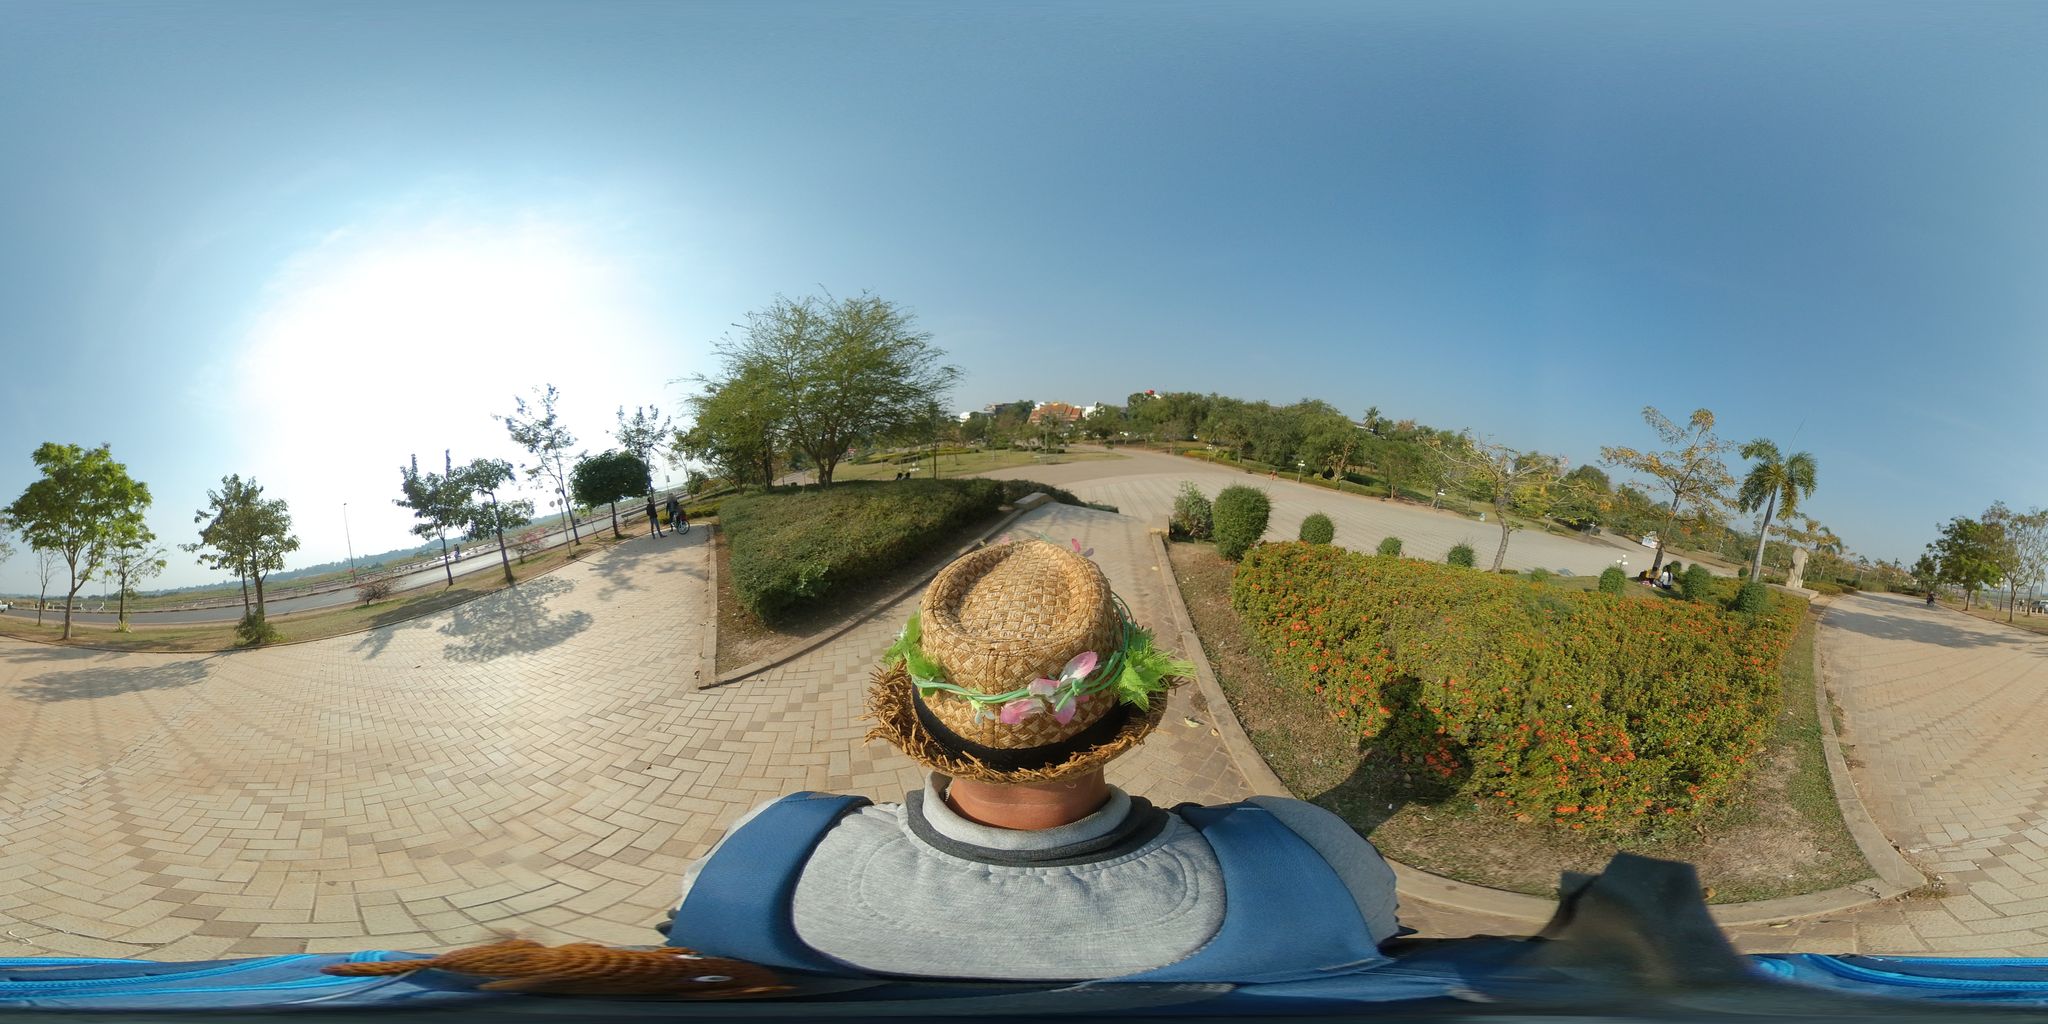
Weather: clear
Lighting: day
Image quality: slightly poor
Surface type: walking surface
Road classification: pedestrian, steps
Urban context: suburban or peri-urban
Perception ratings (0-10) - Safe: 0.92, Lively: 3.18, Beautiful: 5.9, Boring: 6.51, Depressing: 1.71, Wealthy: 0.25